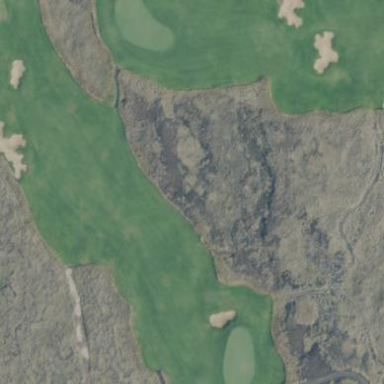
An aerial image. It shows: Rough grassy area used for golf.